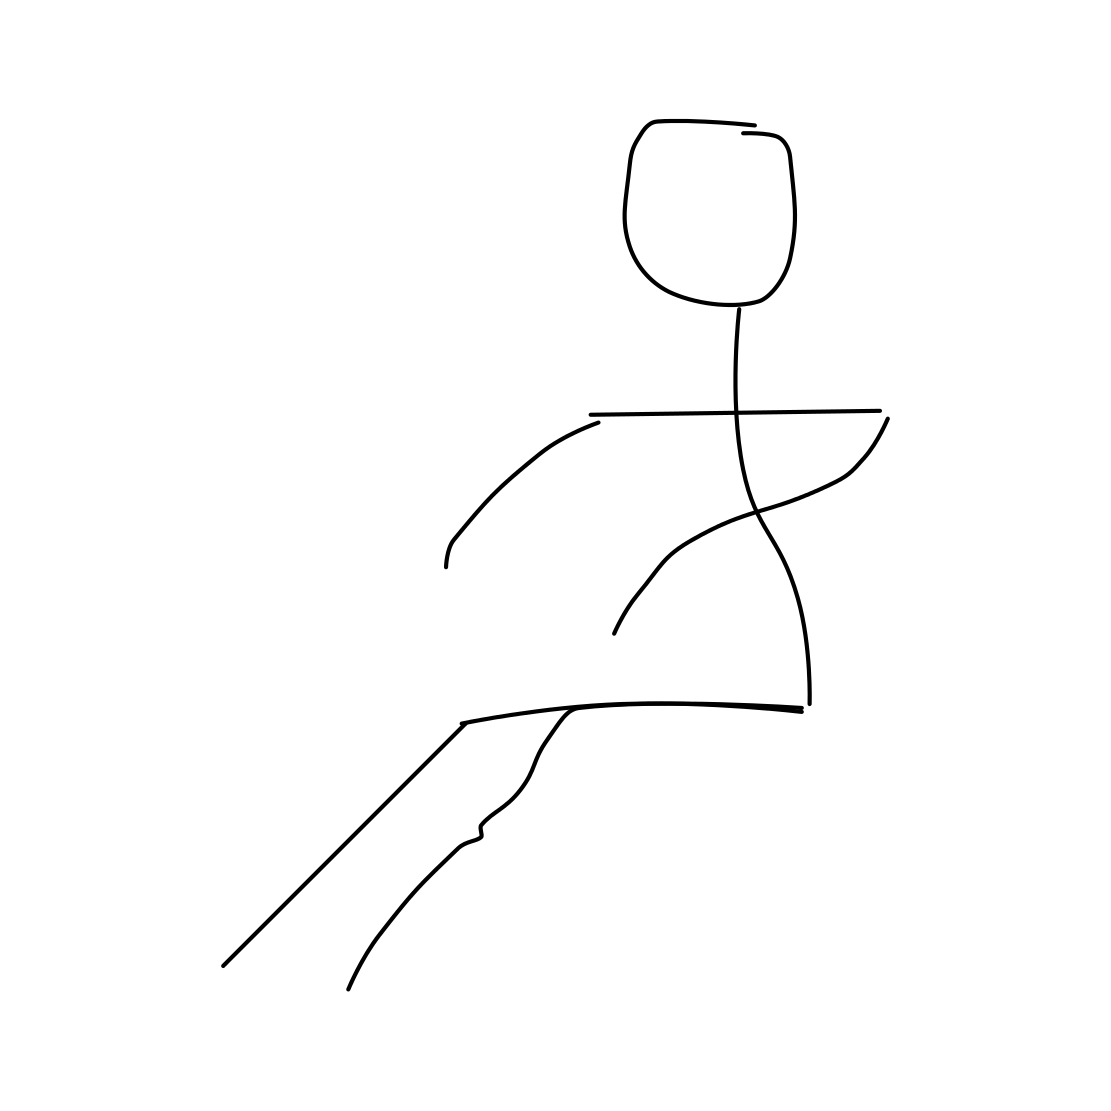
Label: person sitting